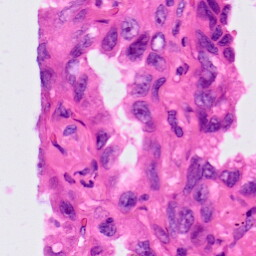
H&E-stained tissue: Lung